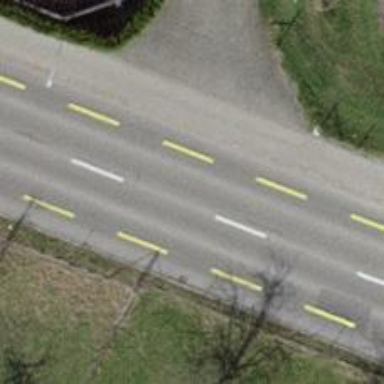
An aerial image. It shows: Primary highway with soft cycle lane made of asphalt.